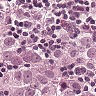
Metastatic tissue present: yes